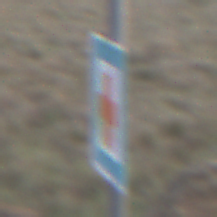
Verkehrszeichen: ErsteHilfe
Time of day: SunriseSunset
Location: Outdoor (Nature)
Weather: Overcast
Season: NotSpecified
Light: Natural